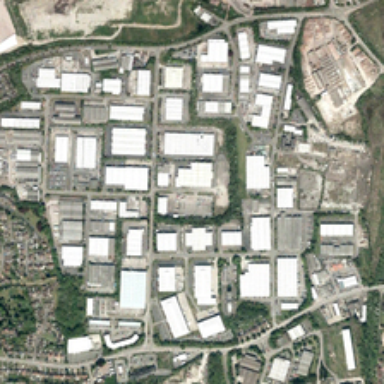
These large white roof houses are factory buildings .